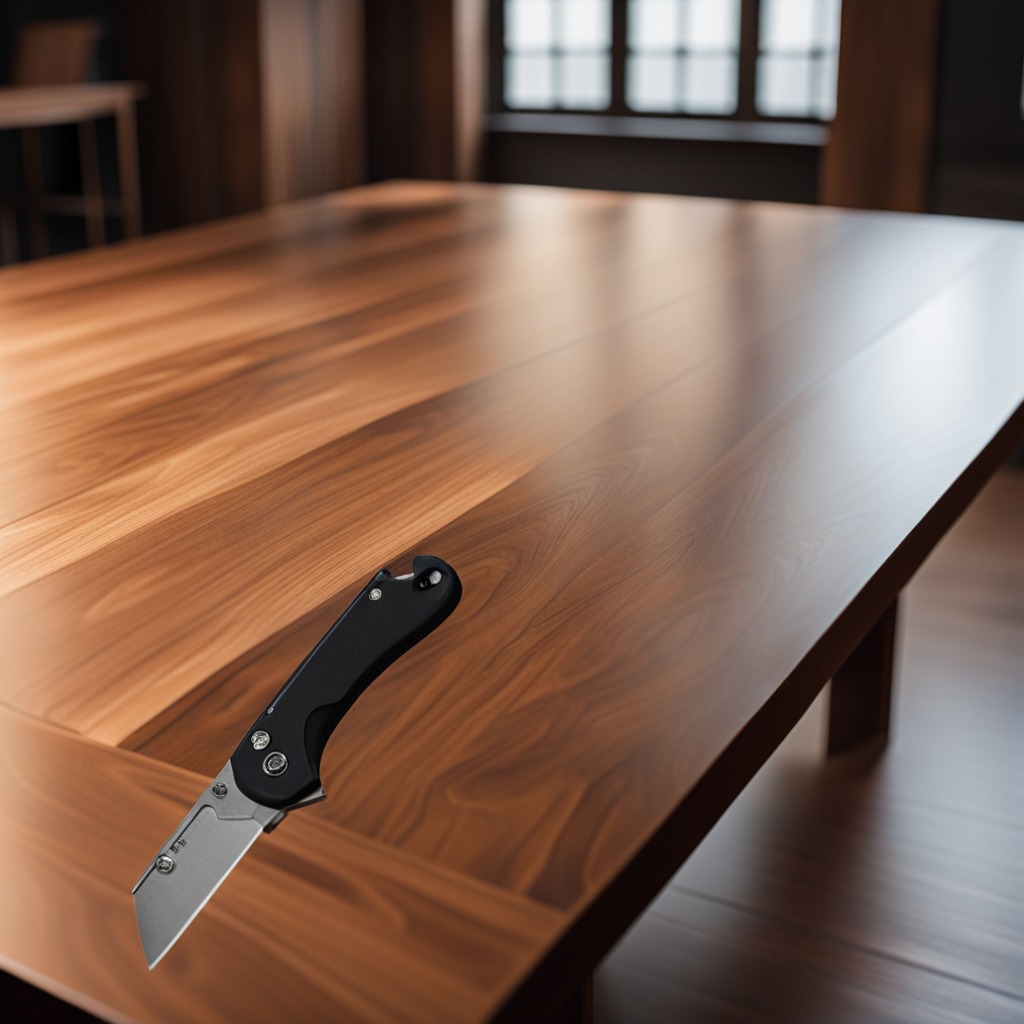
A utility knife is lying on a wooden table in a carpentry studio with rich wood textures and side lighting.